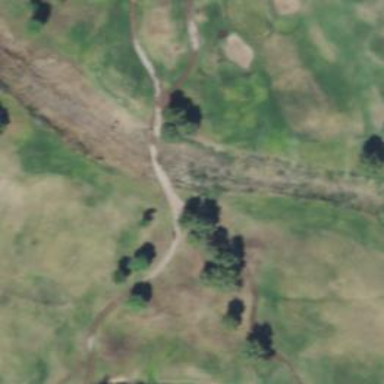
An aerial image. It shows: Path bridge on golf course.